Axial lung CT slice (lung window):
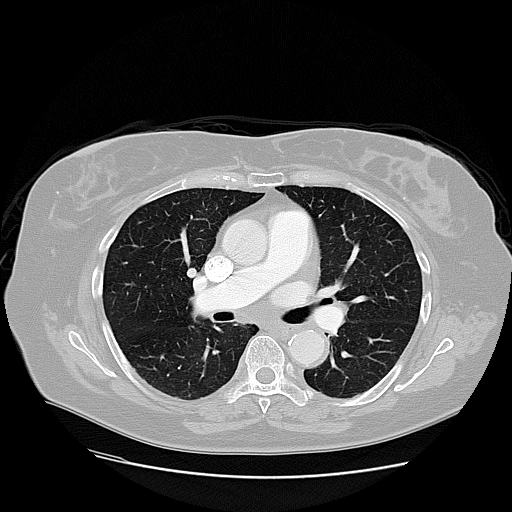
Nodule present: no